Field crop: maize
Growth stage: 2
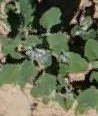
Species: chenopodium